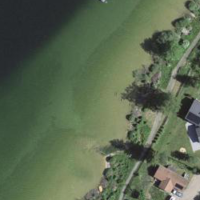
EUNIS habitat code: 14
Species observed at this site:
Rhamnus cathartica
Lysimachia punctata
Filipendula ulmaria